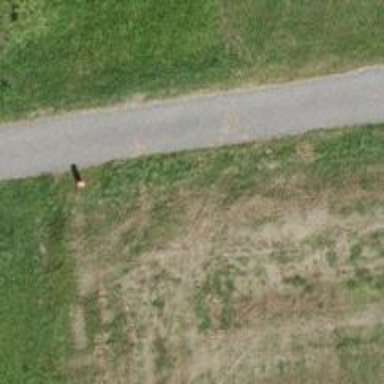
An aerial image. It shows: Well-maintained track road with grade 1 tracktype.